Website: ulta-beauty
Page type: delivery-shipping
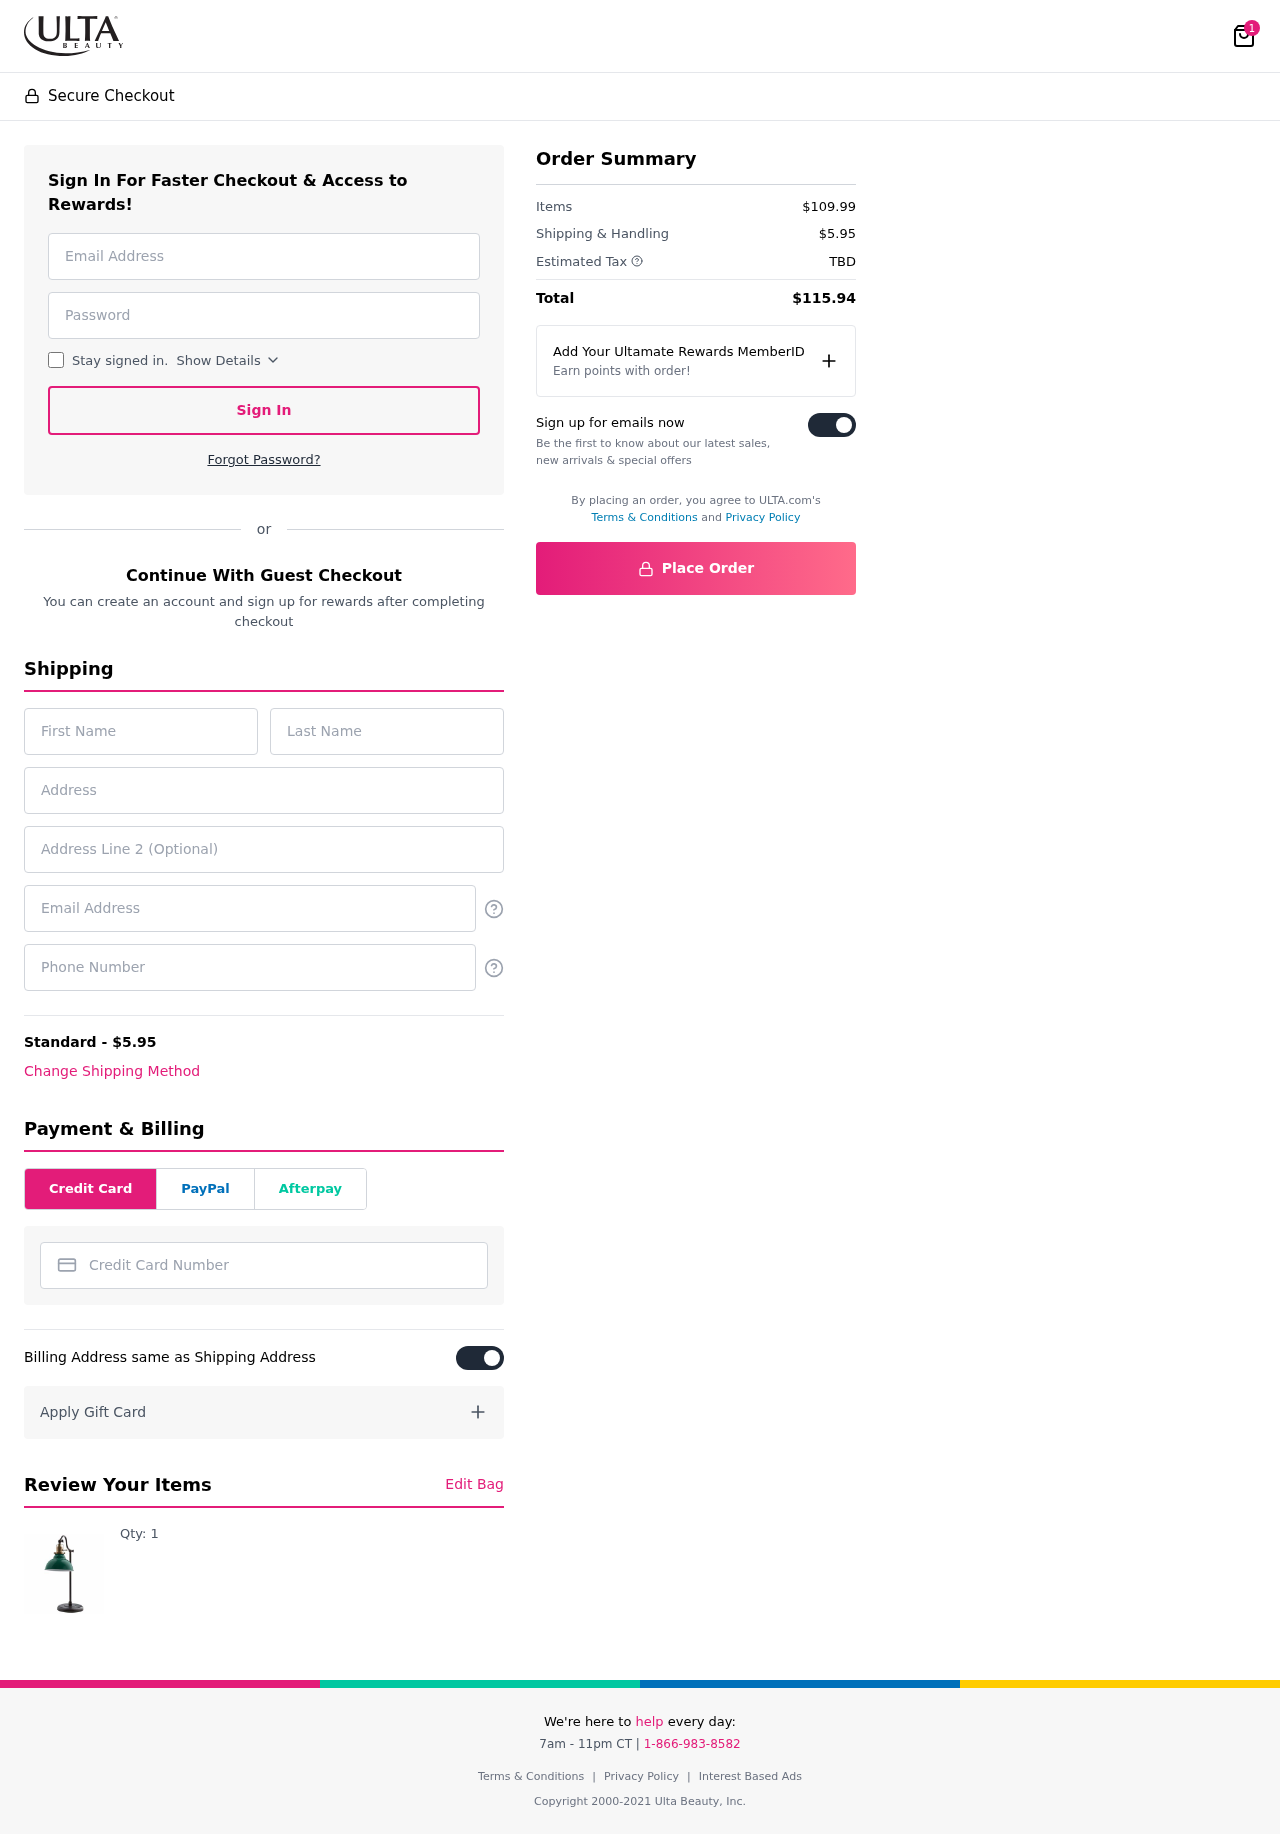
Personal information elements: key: PII_CARD_NUMBER
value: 6592 5163 8252 7907
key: PII_EMAIL
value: ldiaz@hotmail.com
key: PII_EMAIL2
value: ldiaz@hotmail.com
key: PII_FIRSTNAME
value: Luis
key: PII_LASTNAME
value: Diaz
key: PII_PHONE
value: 9304767131
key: PII_STREET
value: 27370 Baker Ports Apt. 905
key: PII_STREET2
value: Suite 580
Product elements: key: PRODUCT1_QUANTITY
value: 1
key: PRODUCT1
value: Qty: 1
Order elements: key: ORDER_NUM_ITEMS
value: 1
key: ORDER_SHIPPING_COST
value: $5.95
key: ORDER_SUBTOTAL
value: $109.99
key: ORDER_TAX
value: TBD
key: ORDER_TOTAL
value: $115.94